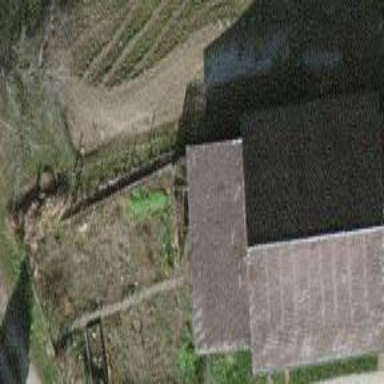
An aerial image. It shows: Barn.